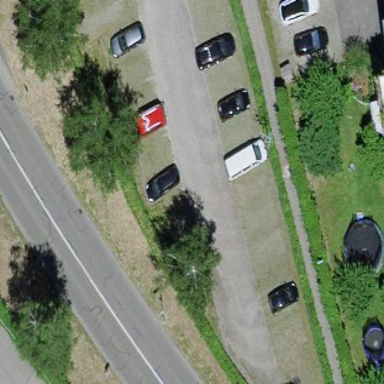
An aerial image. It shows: Parking area with surface.